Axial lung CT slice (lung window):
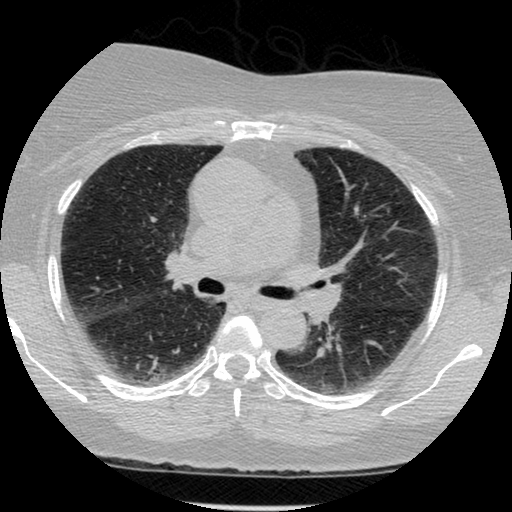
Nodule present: no